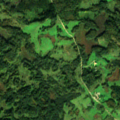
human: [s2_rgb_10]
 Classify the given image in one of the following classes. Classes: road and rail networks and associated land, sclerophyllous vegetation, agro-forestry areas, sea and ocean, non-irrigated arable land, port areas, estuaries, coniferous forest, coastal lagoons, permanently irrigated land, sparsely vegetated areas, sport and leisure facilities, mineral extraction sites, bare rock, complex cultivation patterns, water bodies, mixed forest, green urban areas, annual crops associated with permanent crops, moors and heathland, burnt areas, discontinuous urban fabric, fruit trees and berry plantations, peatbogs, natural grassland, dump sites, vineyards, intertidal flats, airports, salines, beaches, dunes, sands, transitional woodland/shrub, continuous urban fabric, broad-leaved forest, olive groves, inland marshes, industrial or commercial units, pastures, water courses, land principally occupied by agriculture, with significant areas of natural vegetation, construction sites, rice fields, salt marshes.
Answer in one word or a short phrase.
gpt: land principally occupied by agriculture, with significant areas of natural vegetation, broad-leaved forest